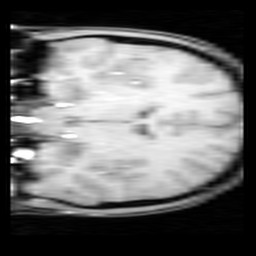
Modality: inplaneT1
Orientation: coronal
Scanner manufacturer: ge
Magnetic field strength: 3 T
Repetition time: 0.325 s
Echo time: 0.003524 s